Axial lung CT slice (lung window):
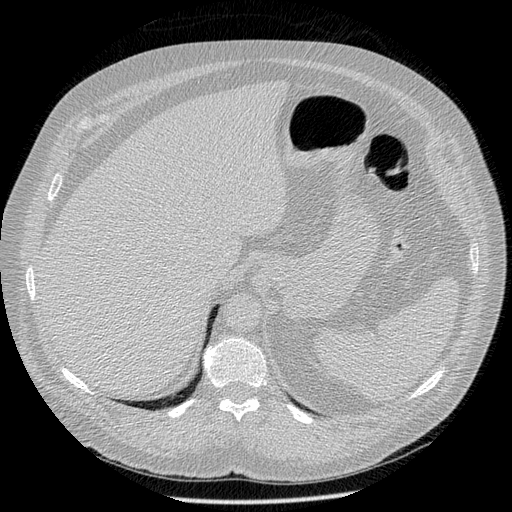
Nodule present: no